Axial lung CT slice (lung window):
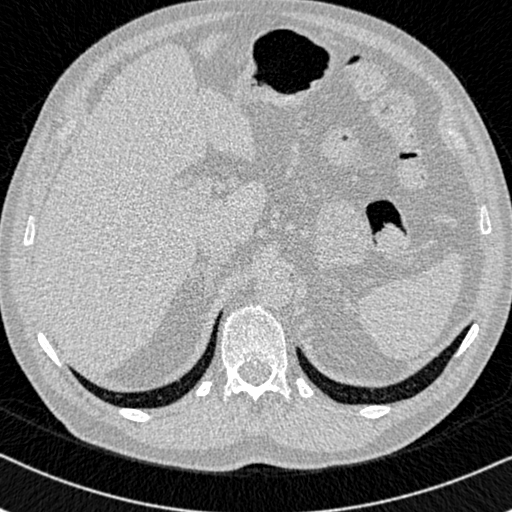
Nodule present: no